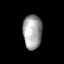
Tissue: lung
Cell type: Endothelial cells
Senescence score: 0.5498
Nuclear area (px): 634
Mean DAPI intensity: 162.388